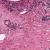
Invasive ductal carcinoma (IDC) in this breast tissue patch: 0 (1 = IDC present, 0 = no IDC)